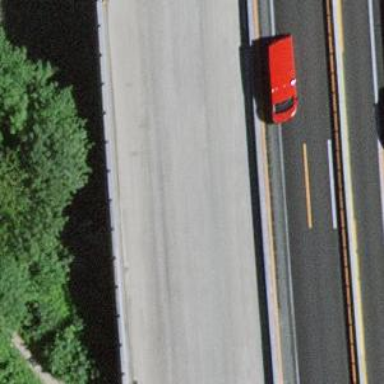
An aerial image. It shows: Motorway bridge with asphalt surface.